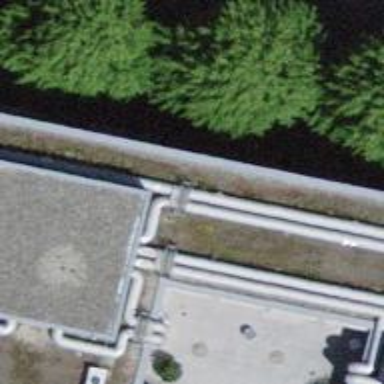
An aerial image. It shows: Part of building.